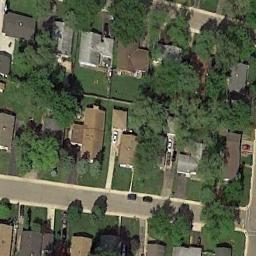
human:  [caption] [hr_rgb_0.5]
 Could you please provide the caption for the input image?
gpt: There are several roads next to the medium-sized residential area .

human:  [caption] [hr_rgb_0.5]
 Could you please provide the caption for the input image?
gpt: Many trees are in medium residential area .

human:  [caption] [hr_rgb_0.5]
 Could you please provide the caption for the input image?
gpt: The dense medium residential area has some neatly arranged houses on the grass and some trees are among these houses .

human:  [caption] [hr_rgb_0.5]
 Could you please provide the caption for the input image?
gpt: The medium residential is on the grass next to some trees and road .

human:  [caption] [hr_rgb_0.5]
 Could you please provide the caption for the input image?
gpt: There are some green trees and brown buildings on the medium residential area .